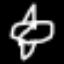
Label: airplane